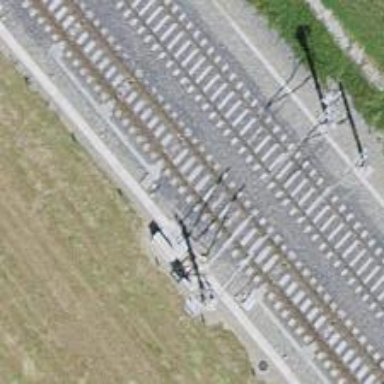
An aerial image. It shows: Railway switch.